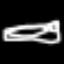
Label: bed